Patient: sex M, age 48
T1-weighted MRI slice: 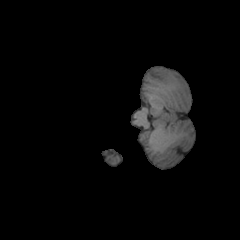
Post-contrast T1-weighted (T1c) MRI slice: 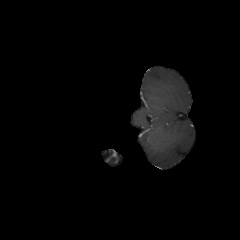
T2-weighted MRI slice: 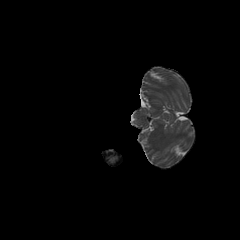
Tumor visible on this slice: no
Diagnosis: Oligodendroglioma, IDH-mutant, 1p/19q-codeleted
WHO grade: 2